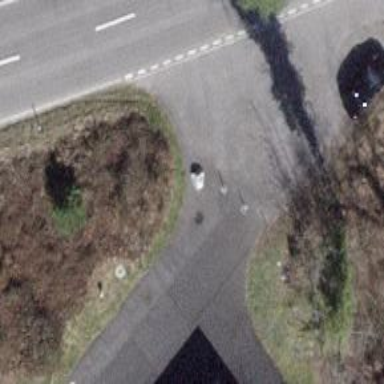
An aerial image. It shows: Bollard barrier.